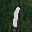
Label: 1